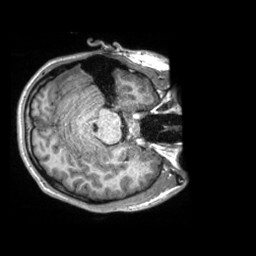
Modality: T1w
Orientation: axial
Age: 21
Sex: male
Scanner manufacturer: siemens
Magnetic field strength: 3 T
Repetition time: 2.3 s
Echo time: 0.00288 s